Interaction volume radius: 5 \u00c5
Interaction volume height: 25 \u00c5
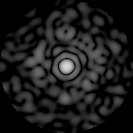
Disorder parameter: 0.8714